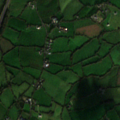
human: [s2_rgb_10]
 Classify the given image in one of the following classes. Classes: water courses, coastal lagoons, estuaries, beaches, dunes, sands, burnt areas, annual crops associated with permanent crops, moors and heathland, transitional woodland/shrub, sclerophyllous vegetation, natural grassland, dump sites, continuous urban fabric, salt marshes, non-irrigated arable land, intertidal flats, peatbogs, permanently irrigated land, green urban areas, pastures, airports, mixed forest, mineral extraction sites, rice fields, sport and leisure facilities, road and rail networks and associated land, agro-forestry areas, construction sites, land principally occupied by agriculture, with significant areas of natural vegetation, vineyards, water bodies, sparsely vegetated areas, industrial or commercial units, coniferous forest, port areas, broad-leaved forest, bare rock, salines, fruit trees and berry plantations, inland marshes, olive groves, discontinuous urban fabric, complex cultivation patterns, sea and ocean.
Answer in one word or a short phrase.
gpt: pastures